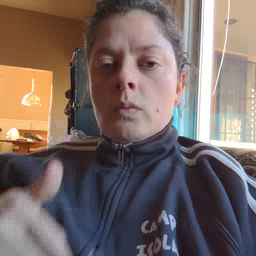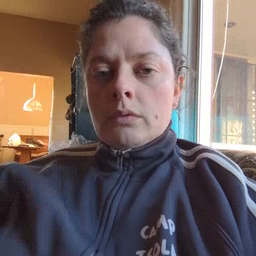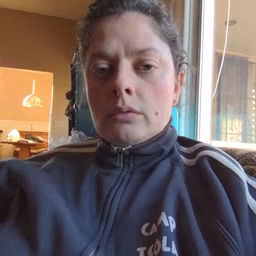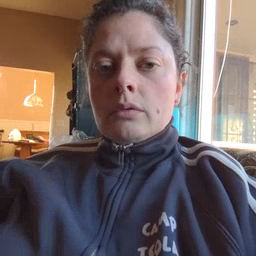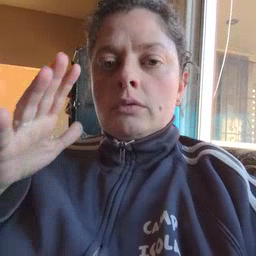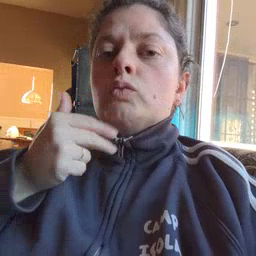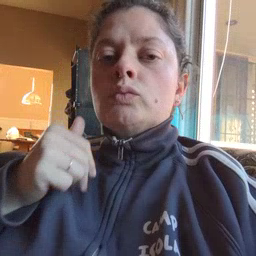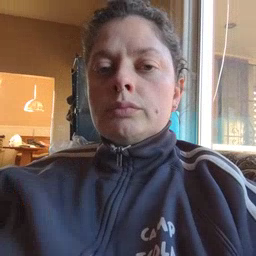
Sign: cute